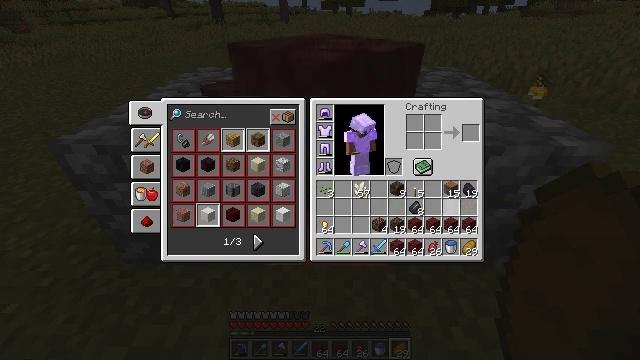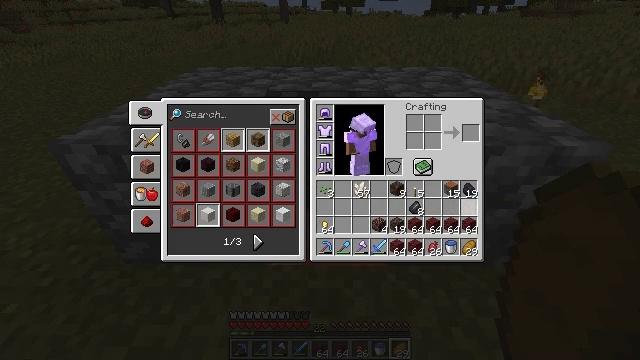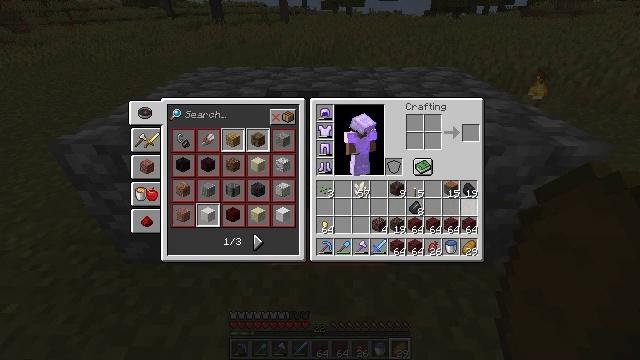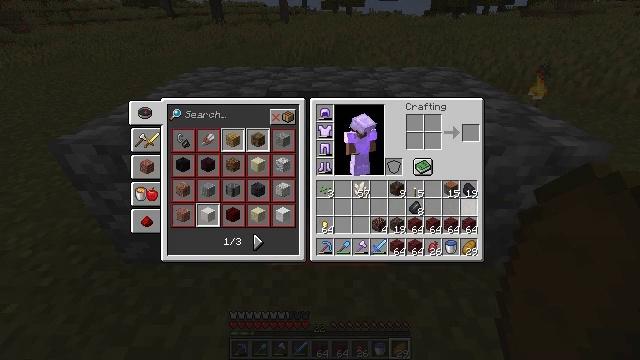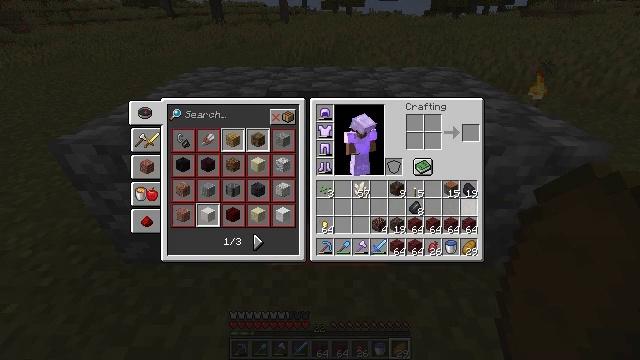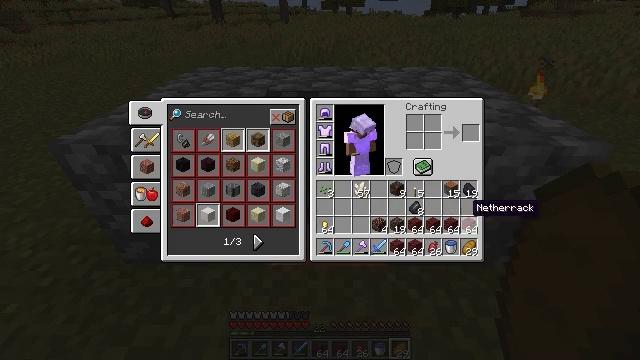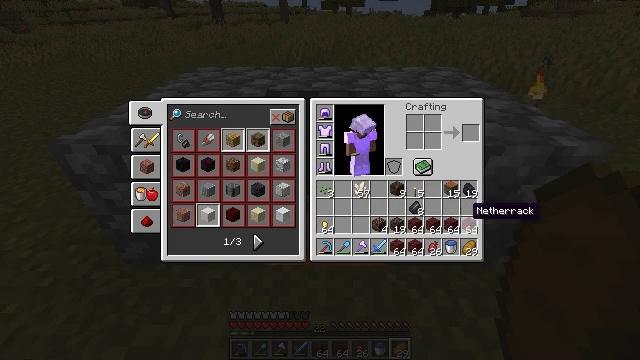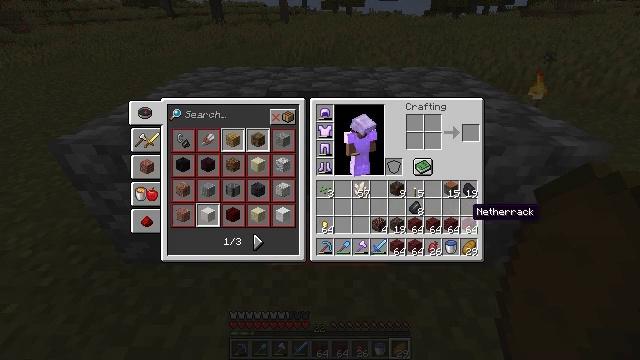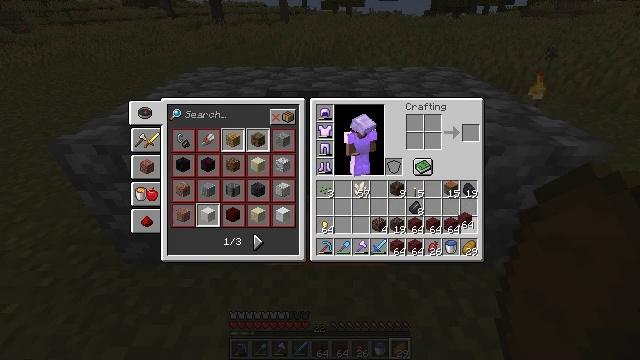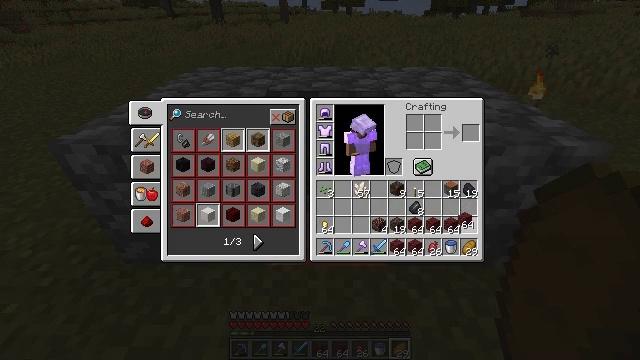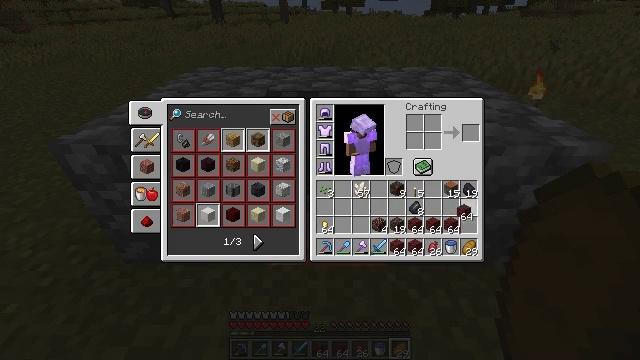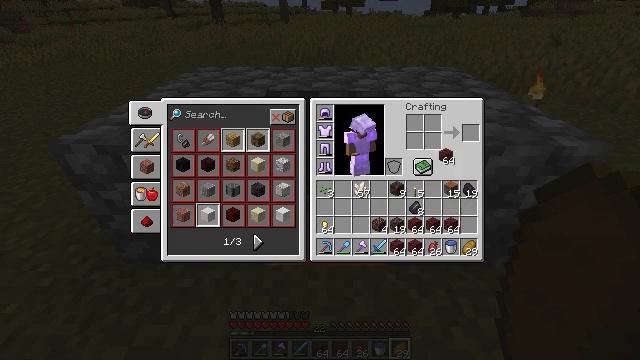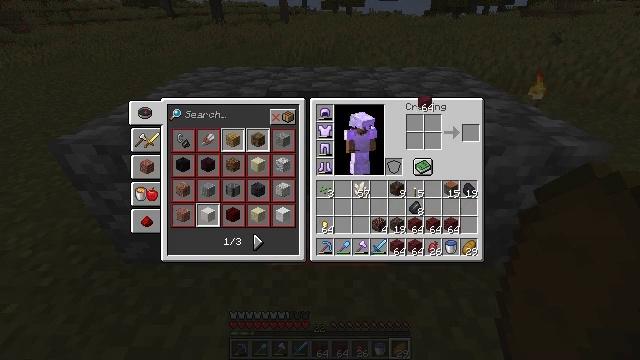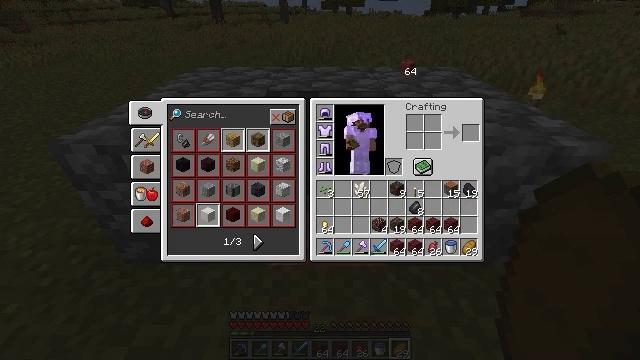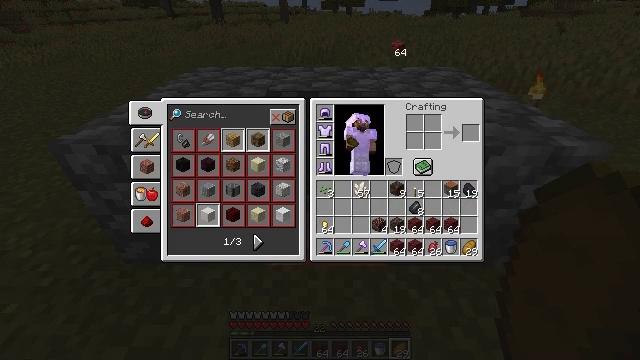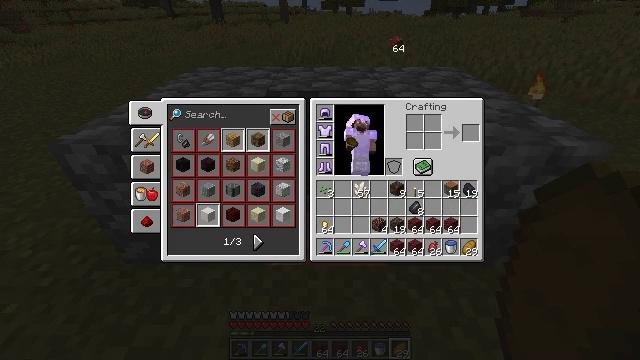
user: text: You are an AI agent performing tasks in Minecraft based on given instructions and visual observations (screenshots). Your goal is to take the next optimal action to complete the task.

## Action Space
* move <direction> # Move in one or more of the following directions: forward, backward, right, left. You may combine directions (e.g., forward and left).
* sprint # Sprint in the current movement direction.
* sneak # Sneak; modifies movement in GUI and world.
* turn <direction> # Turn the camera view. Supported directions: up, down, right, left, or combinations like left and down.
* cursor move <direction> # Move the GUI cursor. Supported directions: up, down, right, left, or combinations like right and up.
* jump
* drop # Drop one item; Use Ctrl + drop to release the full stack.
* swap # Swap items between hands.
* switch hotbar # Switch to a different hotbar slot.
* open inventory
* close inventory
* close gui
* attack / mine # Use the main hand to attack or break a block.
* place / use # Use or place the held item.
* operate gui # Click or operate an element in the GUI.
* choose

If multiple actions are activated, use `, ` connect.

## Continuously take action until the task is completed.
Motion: motion action
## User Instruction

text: Drop a netherrack.
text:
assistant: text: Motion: no_op
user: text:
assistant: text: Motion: no_op
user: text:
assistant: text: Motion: no_op
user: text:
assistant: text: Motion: no_op
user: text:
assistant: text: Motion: no_op
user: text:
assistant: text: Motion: no_op
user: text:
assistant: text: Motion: no_op
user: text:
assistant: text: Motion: operate gui
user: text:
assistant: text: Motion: operate gui
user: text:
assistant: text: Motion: cursor move up, operate gui
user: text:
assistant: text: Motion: cursor move left and up
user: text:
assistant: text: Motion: cursor move left and up
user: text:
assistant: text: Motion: cursor move left and up
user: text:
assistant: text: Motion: cursor move left and up
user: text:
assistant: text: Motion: no_op
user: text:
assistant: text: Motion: operate gui
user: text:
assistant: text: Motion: operate gui
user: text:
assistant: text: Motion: operate gui
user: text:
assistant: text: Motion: no_op
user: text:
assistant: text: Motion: no_op
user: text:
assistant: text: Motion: cursor move right and down
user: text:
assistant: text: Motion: cursor move right and down
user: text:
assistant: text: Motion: cursor move right and down
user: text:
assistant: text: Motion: cursor move down
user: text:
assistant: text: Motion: cursor move down
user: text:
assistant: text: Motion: cursor move down
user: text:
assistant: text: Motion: cursor move down
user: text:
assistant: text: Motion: cursor move down
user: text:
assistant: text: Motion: no_op
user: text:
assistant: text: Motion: no_op